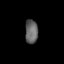
Tissue: lung
Cell type: T cells
Senescence score: 0.1621
Nuclear area (px): 299
Mean DAPI intensity: 99.194